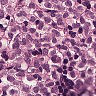
Metastatic tissue present: yes